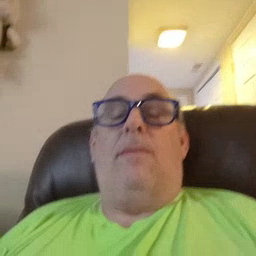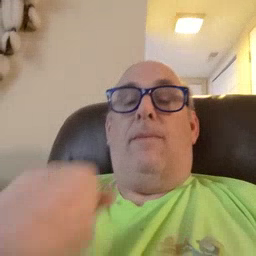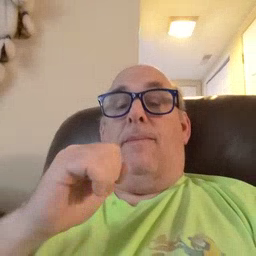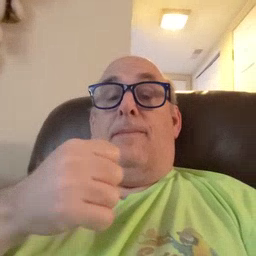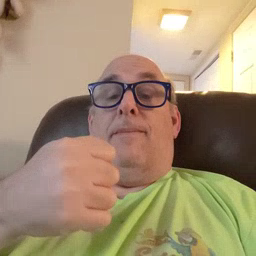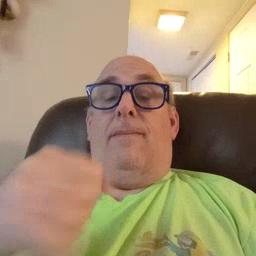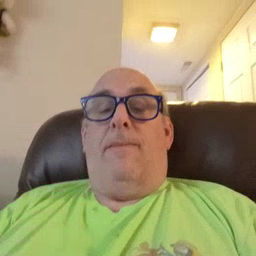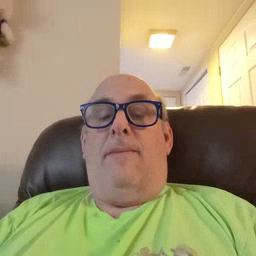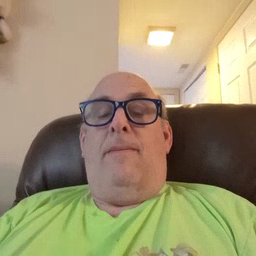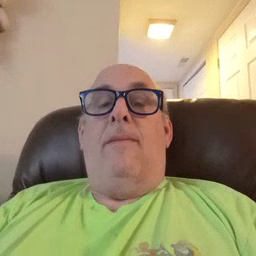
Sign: make